Question: I'm trying to find out what effects the Photoshop "Poster edges" filter is composed of. It seems it's a combination of edge detection and posterization, but I haven't been able to duplicate it, not even close, with these so I guess I'm missing something. The image below shows the same image before and after the Poster edges filter:

I've tried performing posterization (and quantization) on the image, along with edge detection using Sobel, but apparently Photoshop is doing something different as the results are very different. Basically the posterization looks very different and edges are very weak compared to the photoshop filter.
So does anybody know how the Poster edges filter is implemented, or have any idea what image-processing should be done to achieve the latter image from the former.
Not that it really matters, but I'm using Java, and my image filtering code is based for the most part on the filters found here: <URL>
Description of the filter from adobe.com:
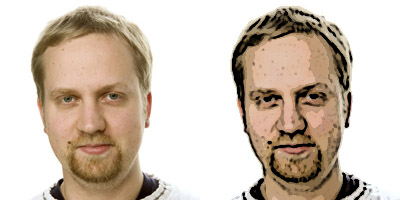
Answer: I would assume that Photoshop uses something more sophisticated than a simple derivative filter (like Sobel) for edge detection. There are edge detection algorithms that try to find only "salient" edges, i.e. those that are relevant to human vision, edges a human artist would draw if he does a line sketch. An old and (rather) simple algorithm that goes in this direction (at least a bit) is the <URL>. You should be able to find an implementation of this one. Google for "salient edges" for current research literature, but don't expect implementations or nice pseudocode in research papers.
Given their talks at SIGGRAPH, the Adobe guys are very much into bilateral filtering (please Google, I can't link any more), a smoothing technique that preserves important edges. I think if you apply the bilateral filter and posterize afterwards you should come closer to the look you want. Unfortunately, efficiently implementing the bilateral filter is not trivial.
The Bilateral filter, which I suggested above, is increasingly replaced with the <URL>. The Guided filter achieves similar results, but is much easier to implement efficiently. The exact algorithm for the Guided filter is highly efficient, while efficient Bilateral filtering requires approximations or insanely complicated algorithms.